Question: I'm using <URL> to create an image slider. I set $FillMode to 4 so that the images should fit in the container, but it didn't work. This is what one of the images looks like:

So I tried every other mode and didn't see any changes.
Here is my code:
'''
<!DOCTYPE html>
<html>
<head>
<script type="text/javascript" src="{{ STATIC_URL }}js/jquery-1.11.0.min.js"></script>
<script type="text/javascript" src="{{ STATIC_URL }}js/jssor.core.js"></script>
<script type="text/javascript" src="{{ STATIC_URL }}js/jssor.utils.js"></script>
<script type="text/javascript" src="{{ STATIC_URL }}js/jssor.slider.js"></script>
<script type="text/javascript" src="{{ STATIC_URL }}js/jssor.slider.min.js"></script>
<script type="text/javascript" src="{{ STATIC_URL }}js/jssor.slider.mini.js"></script>
</head>
<body>
<div id="main">
<h1>Swipe right for yes and left for no.</h1>
<div id="slider1_container" style="position: relative; top: 0px; left: 0px; width: 300px; height: 600px; overflow: hidden;">
<!-- Slides Container -->
<div u="slides" style="cursor: move; position: absolute; overflow: hidden; left: 0px; top: 0px; width: 300px; height: 600px;">
<div><img src="{{ STATIC_URL }}images/indian.jpg" alt="" title=""/></div>
<div><img src="{{ STATIC_URL }}images/hamburger.jpg" alt="" title=""/></div>
<div><img src="{{ STATIC_URL }}images/italian-pizza.jpg" alt="" title=""/></div>
<div><img src="{{ STATIC_URL }}images/hummus.jpg" alt="" title=""/></div>
<div><img src="{{ STATIC_URL }}images/pie.jpg" alt="" title=""/></div>
<div><img src="{{ STATIC_URL }}images/montecristo.jpg" alt="" title=""/></div>
<div><img src="{{ STATIC_URL }}images/eclairs.jpg" alt="" title=""/></div>
</div>
<script>jssor_slider1_starter('slider1_container');</script>
</div>
</div>
<script>
jQuery(document).ready(function ($) {
var options = {
$FillMode: 4,
};
var jssor_slider1 = new $JssorSlider$('slider1_container', options);
//responsive code begin
//you can remove responsive code if you don't want the slider scales
//while window resizes
function ScaleSlider() {
var parentWidth = $('#slider1_container').parent().width();
if (parentWidth) {
jssor_slider1.$ScaleWidth(parentWidth);
}
else
window.setTimeout(ScaleSlider, 30);
}
//Scale slider after document ready
ScaleSlider();
$(window).bind("load", ScaleSlider);
$(window).bind("resize", ScaleSlider);
$(window).bind("orientationchange", ScaleSlider);
//responsive code end
});
</script>
</body>
</html>
'''
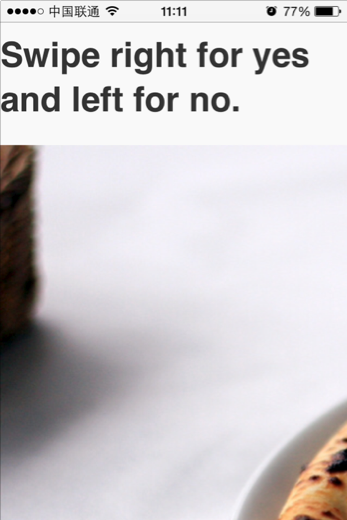
Answer: Just added a max-width and max-height to my CSS, like this:
'''
<style>
#slider1_container img {
max-width:100%;
max-height:100%;
}
</style>
'''